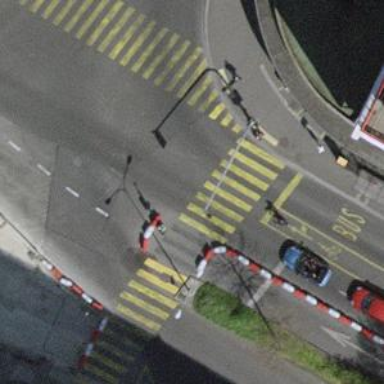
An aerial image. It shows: Crossing with traffic signals.